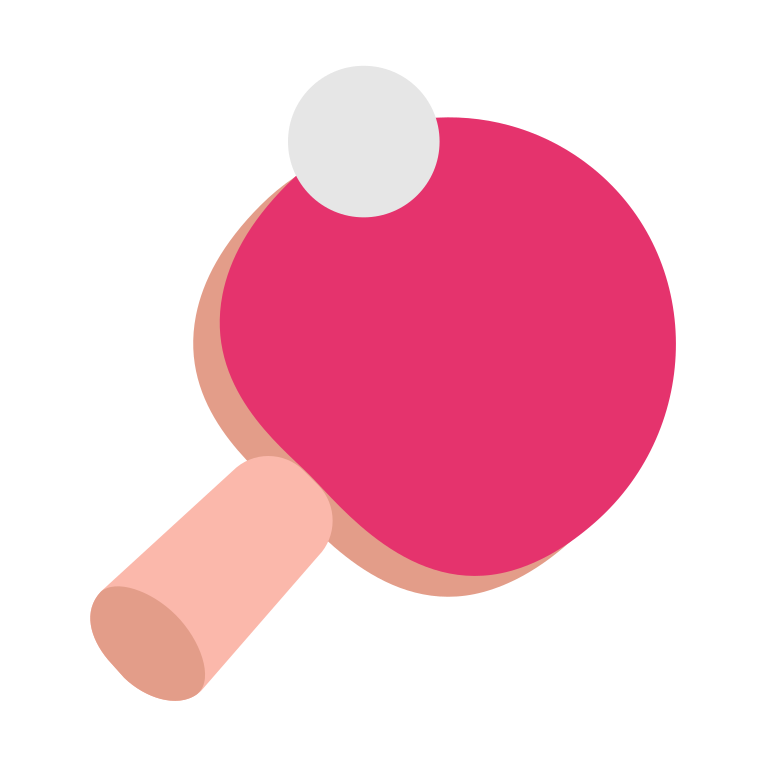
ping pong flat